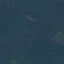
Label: Forest